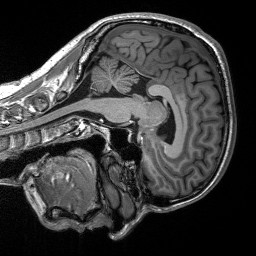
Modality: T1w
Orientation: sagittal
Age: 28
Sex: male
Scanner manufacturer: siemens
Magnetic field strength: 3 T
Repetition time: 2.53 s
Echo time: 0.00219 s